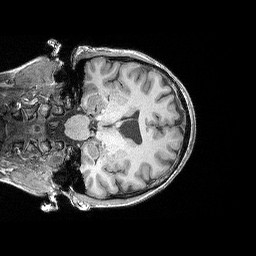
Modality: T1w
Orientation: coronal
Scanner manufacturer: siemens
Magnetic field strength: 3 T
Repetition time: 2.3 s
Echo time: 0.00298 s